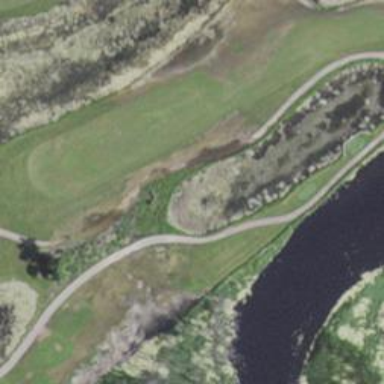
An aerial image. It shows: Area of rough grass used for golf.